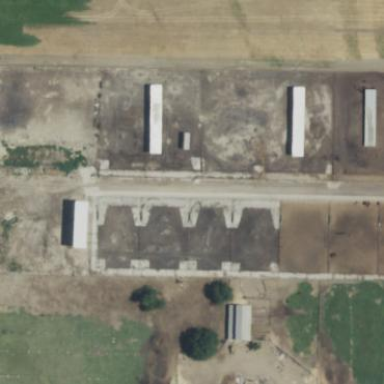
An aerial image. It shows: Farmyard area.